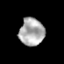
Tissue: prostate
Cell type: T cells
Senescence score: 0.3367
Nuclear area (px): 674
Mean DAPI intensity: 172.371